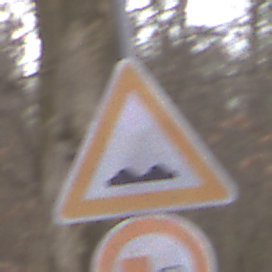
Verkehrszeichen: UnebeneFahrbahn
Zusatzzeichen unten: UeberholverbotKraftfahrzeuge
Umgebung: Outdoor, Nature
Tageszeit: MorningAfternoon
Wetter: Overcast
Licht: Natural
Jahreszeit: Autumn
Kontrast: LowContrast